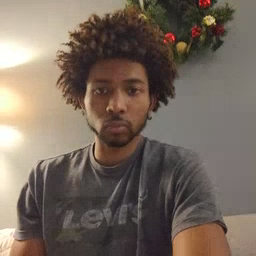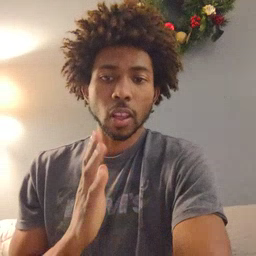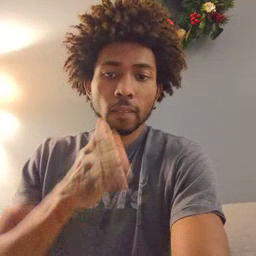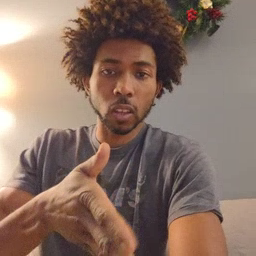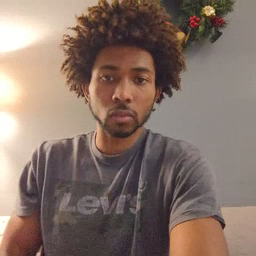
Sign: after